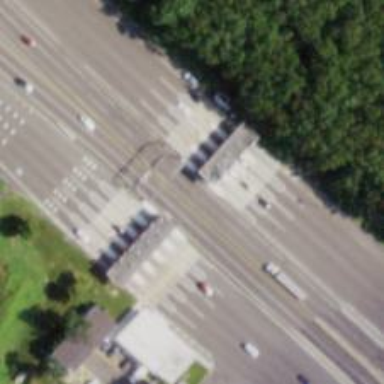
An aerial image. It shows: Toll gantry on the road.